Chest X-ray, PA view. Patient: 35 years old, sex F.
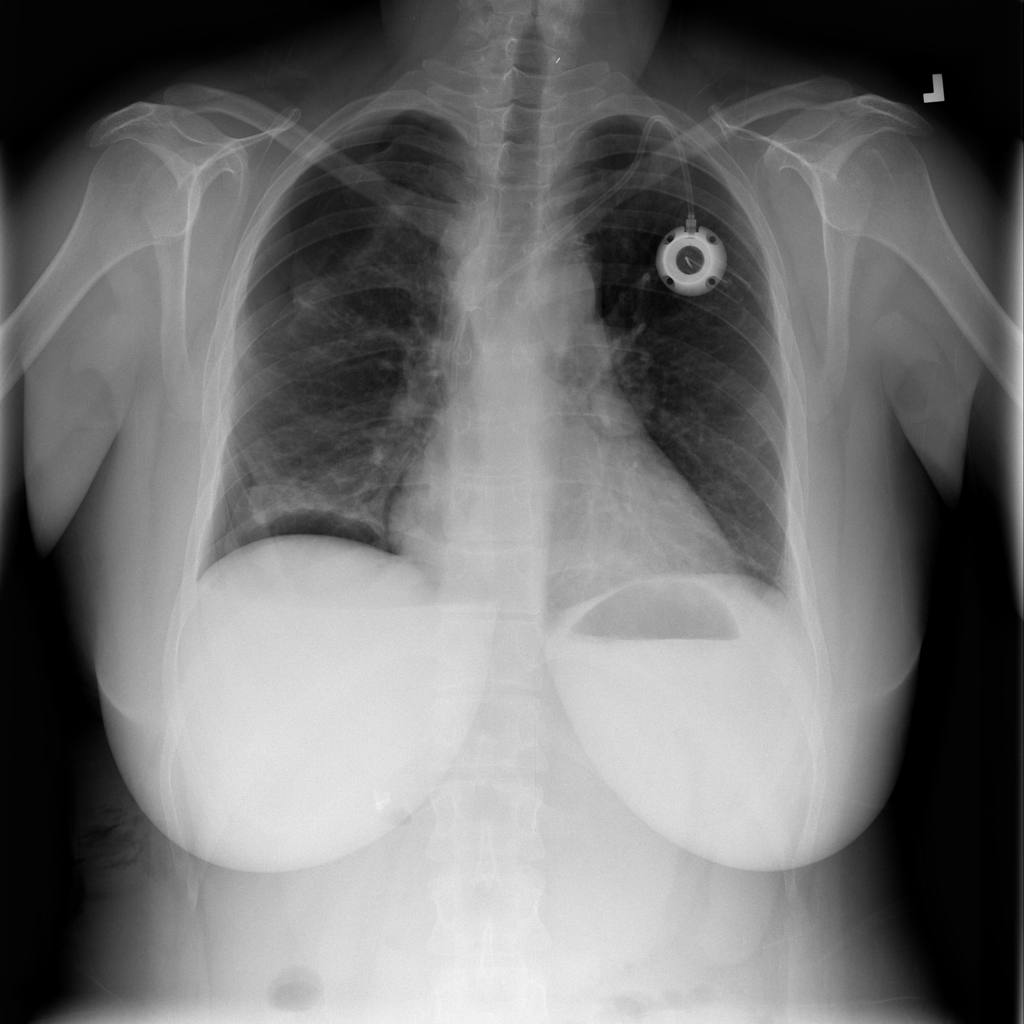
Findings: Atelectasis, Infiltration, Pneumothorax